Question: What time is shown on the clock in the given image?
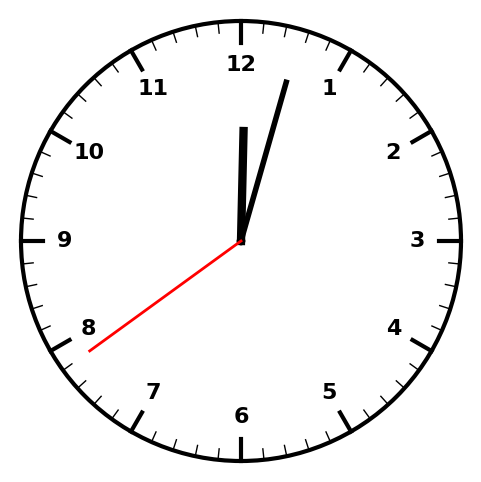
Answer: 12:02:39